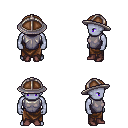
a pixel art fantasy rpg character, male body template, dark elf, purple skin, steel chest armor, robe skirt, white blonde short mohawk hairstyle, chain helm, maroon shoes, four views (front, back, left, right), 2x2 character sprite sheet, small pixel art, hard edges, no anti-aliasing